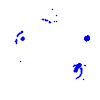
Particle: electron